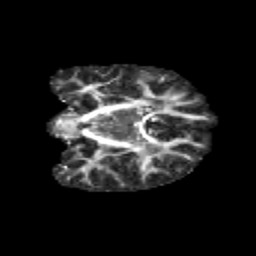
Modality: FA
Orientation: coronal
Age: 9
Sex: female
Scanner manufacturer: siemens
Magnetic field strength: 3 T
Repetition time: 3.8 s
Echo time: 0.07 s